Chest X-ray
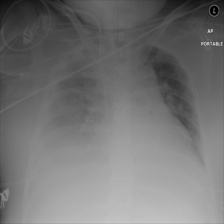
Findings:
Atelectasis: negative
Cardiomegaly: negative
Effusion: negative
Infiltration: negative
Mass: negative
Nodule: negative
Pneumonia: negative
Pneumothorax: negative
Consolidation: negative
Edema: negative
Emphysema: negative
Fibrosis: negative
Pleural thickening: negative
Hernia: negative